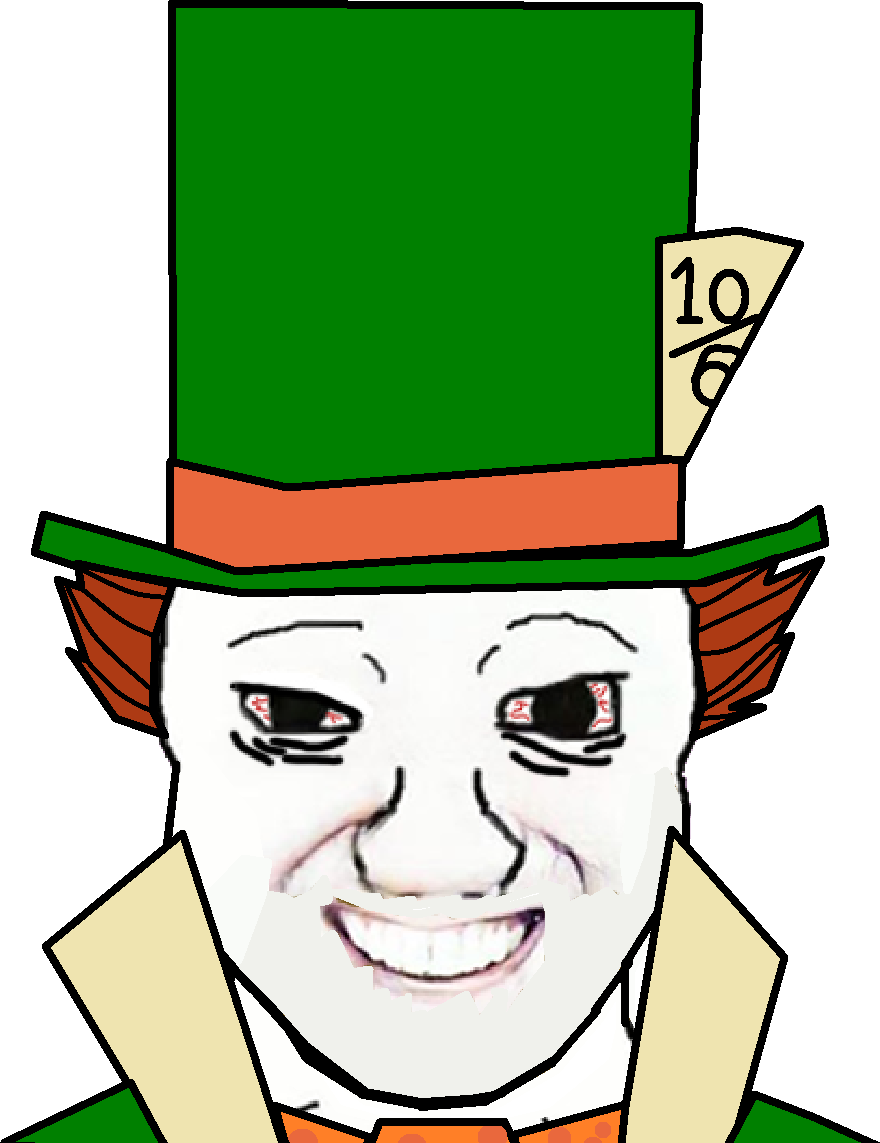
Label: 5_Coomer